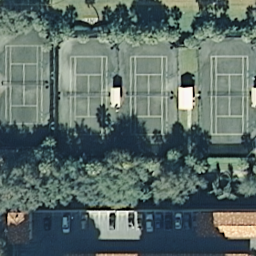
Label: tennis court